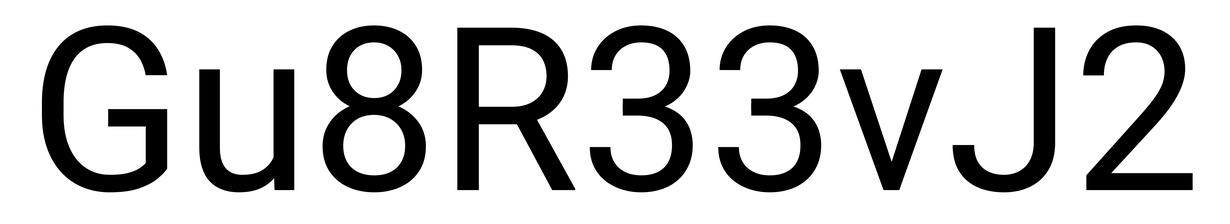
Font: Roboto_Regular